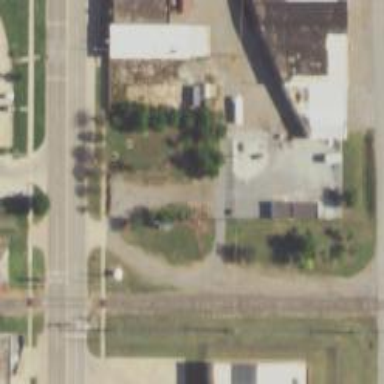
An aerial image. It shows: Alleyway designated as service road.